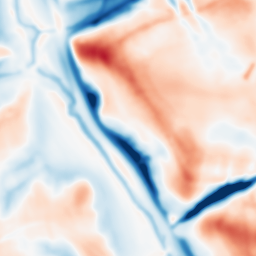
Category: multiscale
Decomposition family: dog_multiscale
Decomposition parameters: sigma_ratio: 1.4
n_scales: 6
base_sigma: 2
Upsampling method: bilinear
Upsampling parameters: scale: 2
Upsampling scale: 2